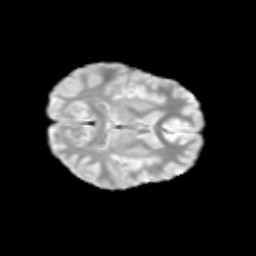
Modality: T2w
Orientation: axial
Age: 11
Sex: male
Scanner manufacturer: siemens
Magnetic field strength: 3 T
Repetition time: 3.8 s
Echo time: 0.07 s